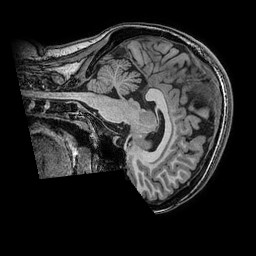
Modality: T1w
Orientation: sagittal
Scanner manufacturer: ge
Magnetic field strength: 3 T
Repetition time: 0.007 s
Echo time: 0.00342 s